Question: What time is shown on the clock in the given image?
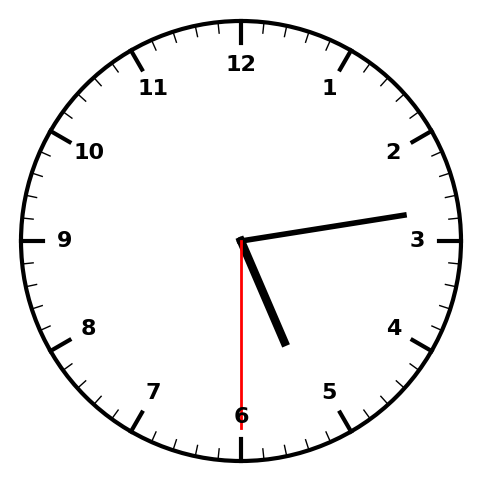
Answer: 05:13:30